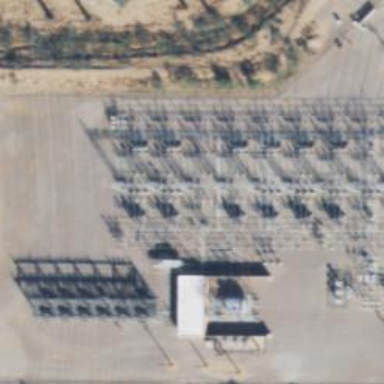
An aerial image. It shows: Switch for power supply.